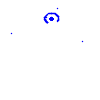
Particle: kaon